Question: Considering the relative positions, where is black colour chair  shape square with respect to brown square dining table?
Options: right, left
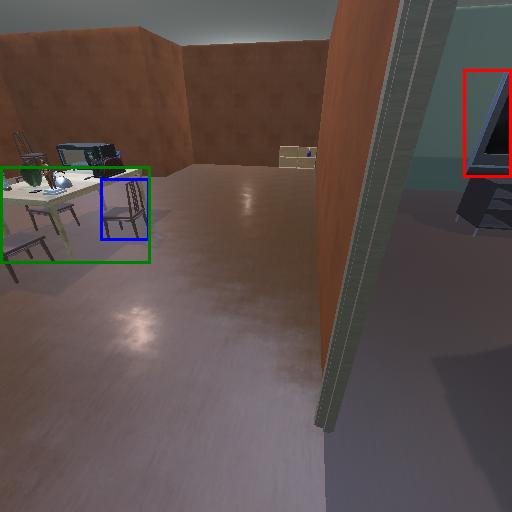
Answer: right